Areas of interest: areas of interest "Scientific Research Institution"
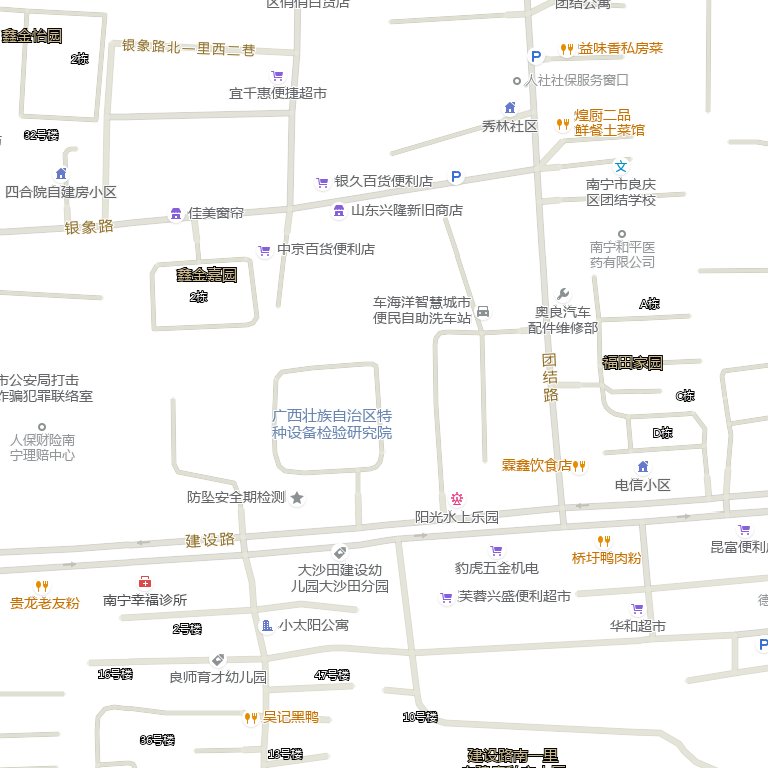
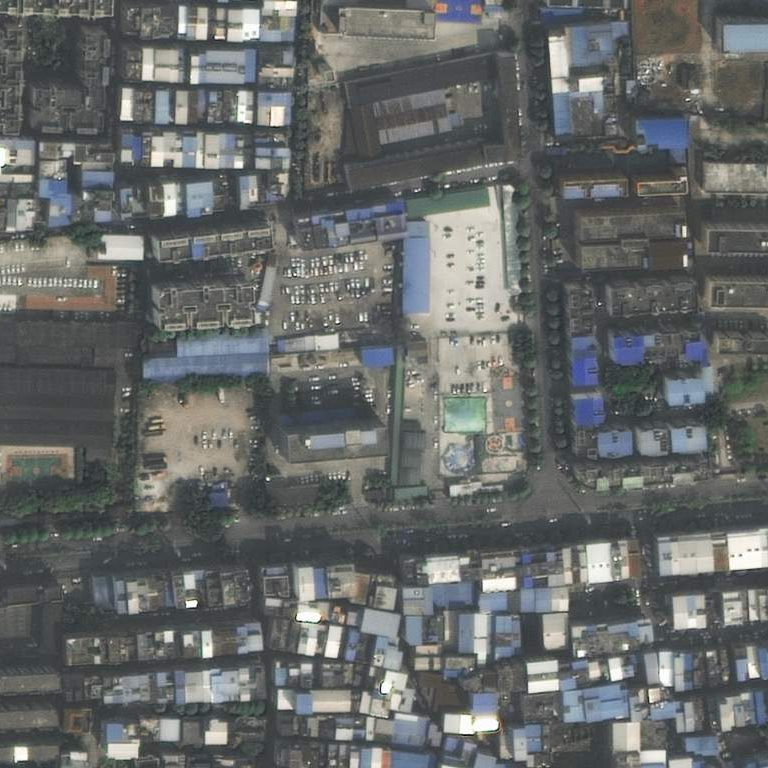